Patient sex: F
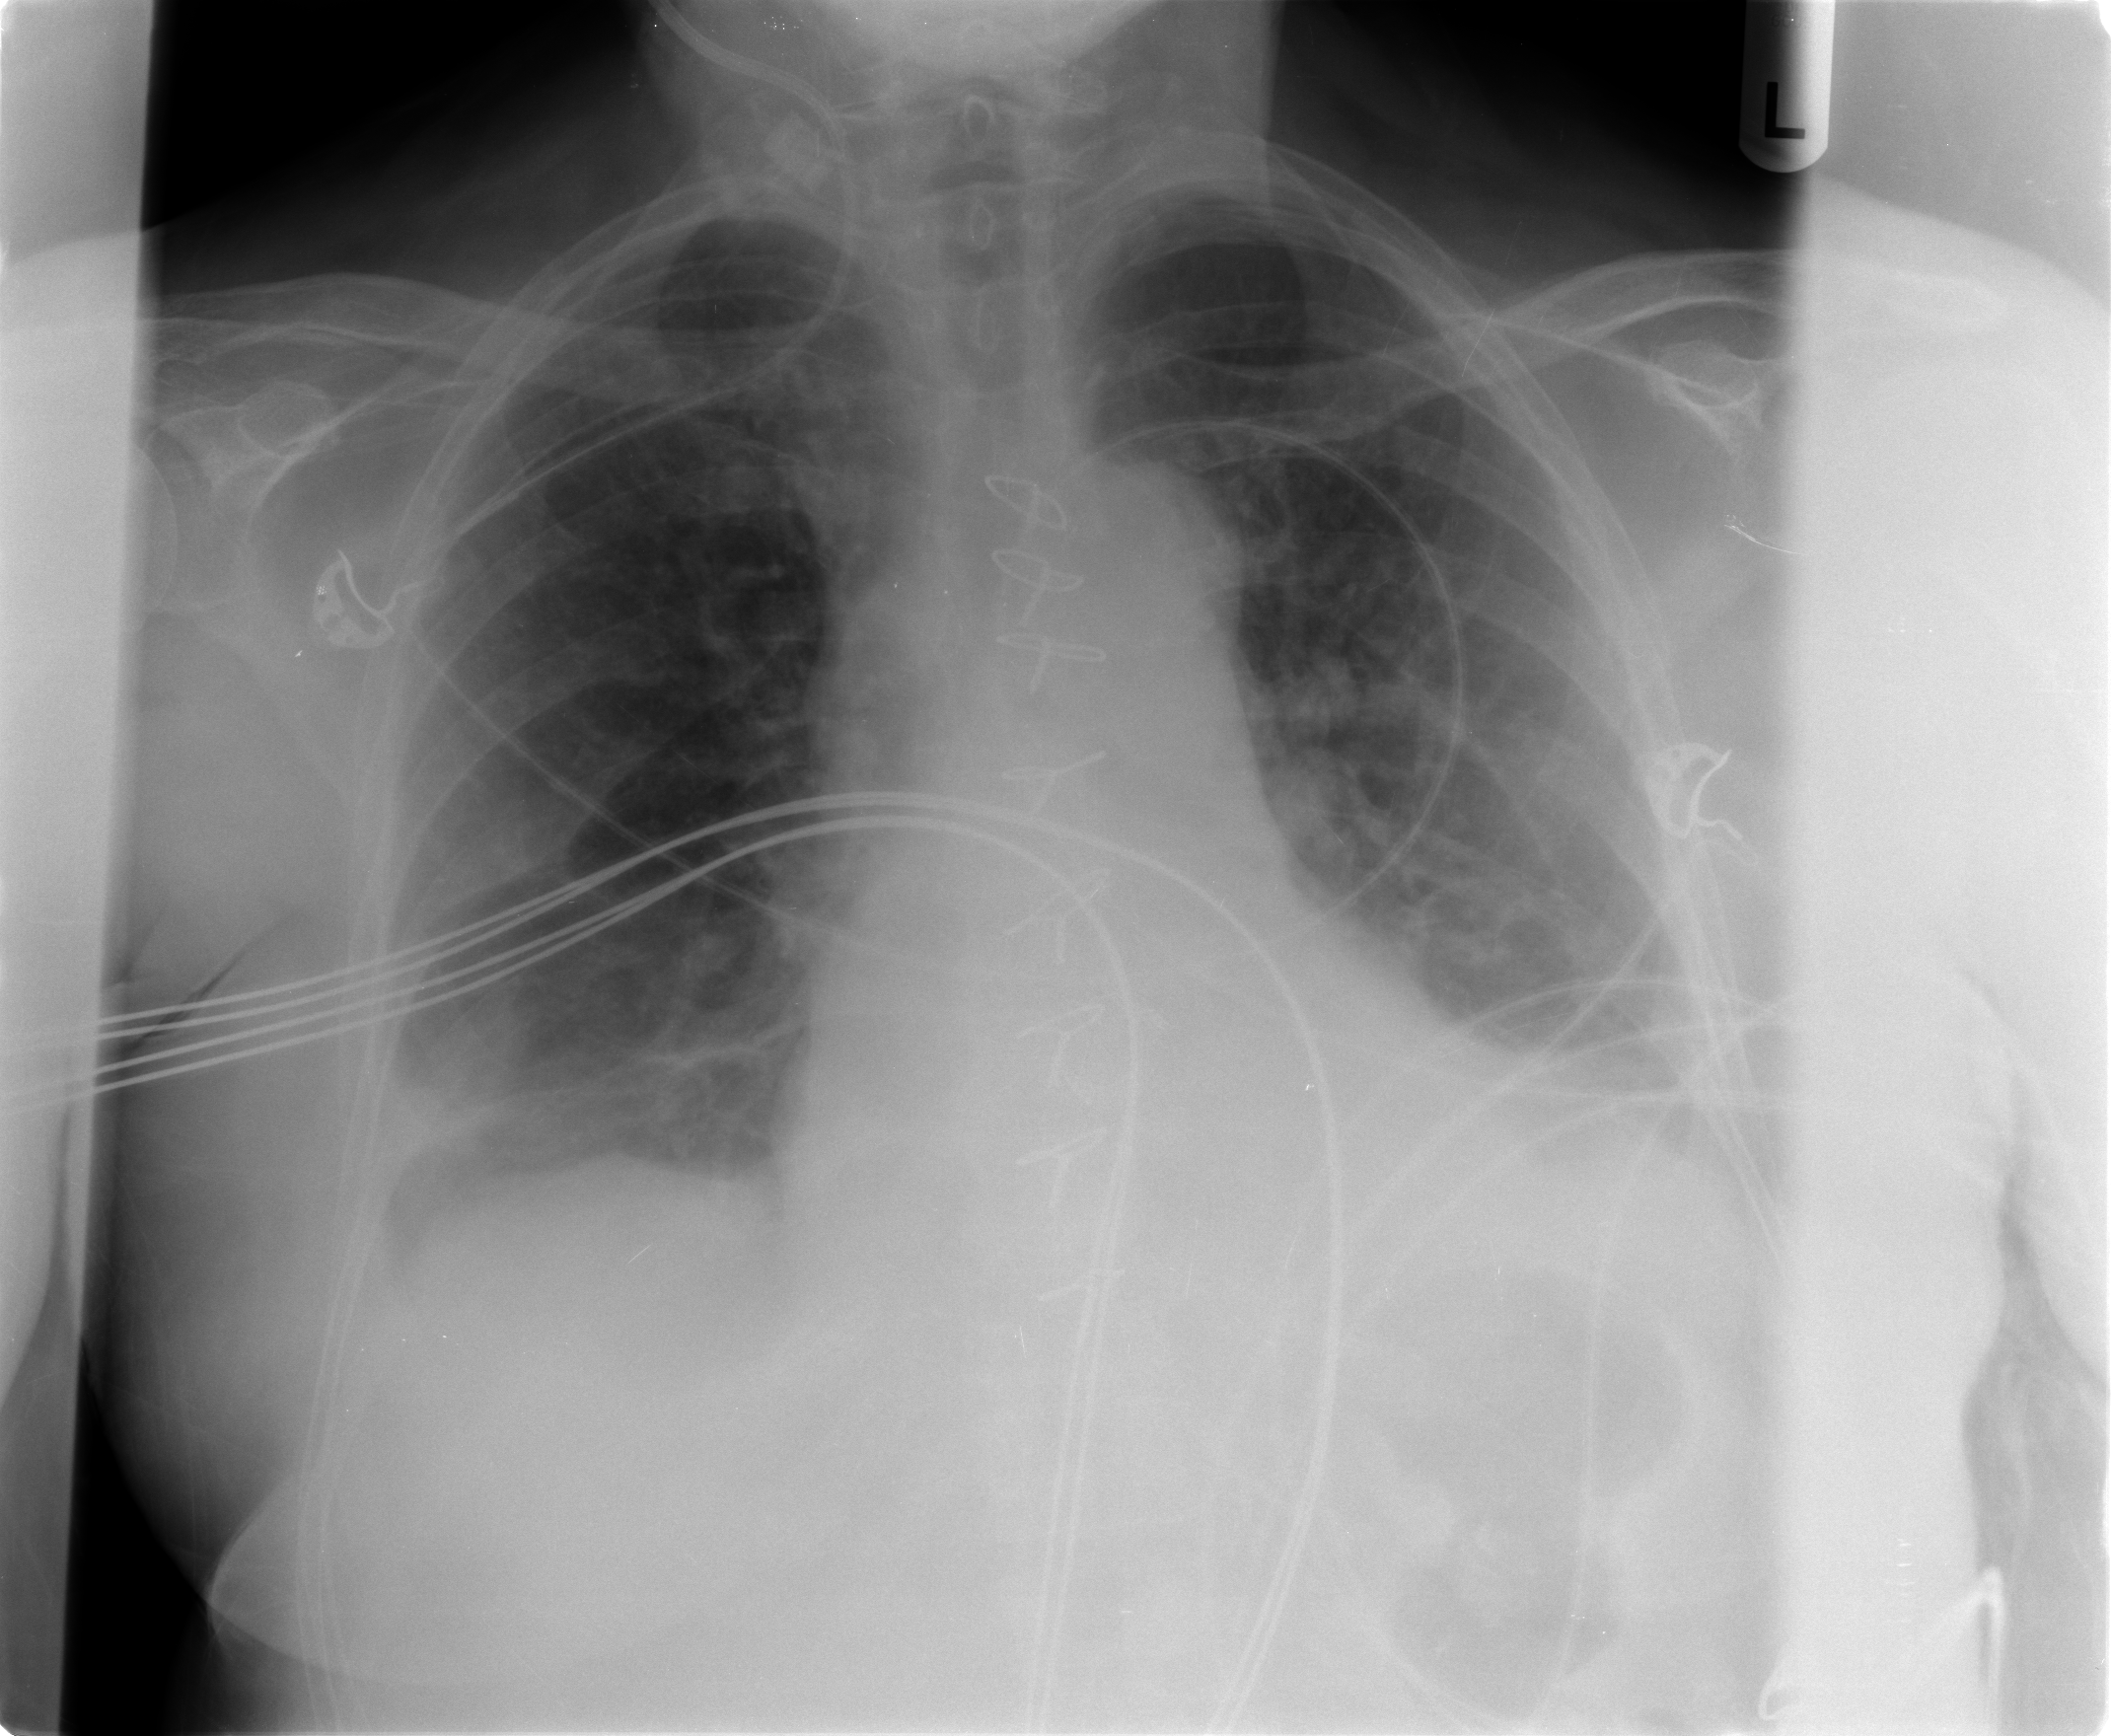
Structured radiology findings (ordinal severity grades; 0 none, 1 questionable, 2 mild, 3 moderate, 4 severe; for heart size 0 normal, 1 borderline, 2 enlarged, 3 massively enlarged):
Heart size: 1
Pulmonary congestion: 2
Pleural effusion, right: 2
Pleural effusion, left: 2
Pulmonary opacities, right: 0
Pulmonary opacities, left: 0
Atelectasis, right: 2
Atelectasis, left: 2